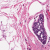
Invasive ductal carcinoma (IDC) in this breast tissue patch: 0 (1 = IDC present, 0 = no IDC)